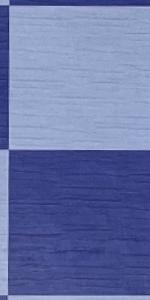
Label: Empty